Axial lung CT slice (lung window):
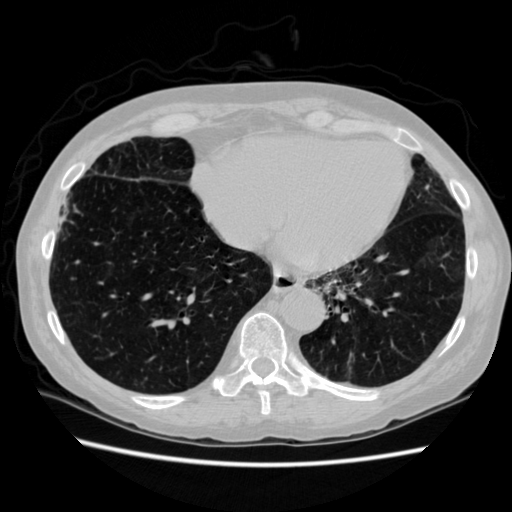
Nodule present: no